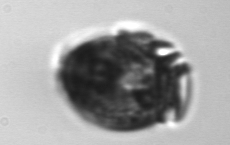
Label: Dinophysis_acuminata